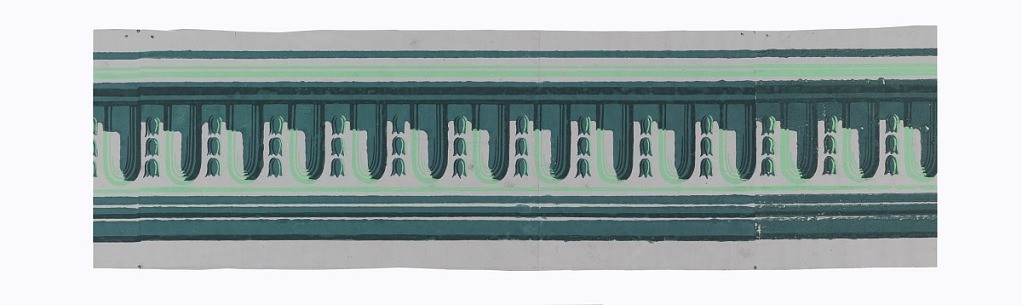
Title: Border
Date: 1800–1830
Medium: Block-printed on handmade paper
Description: Rounded architectural arches alternating with three vertically stacked bellflowers, this placed between top and bottom numerous stripes. Printed in three shades of green on gray ground.

H#216